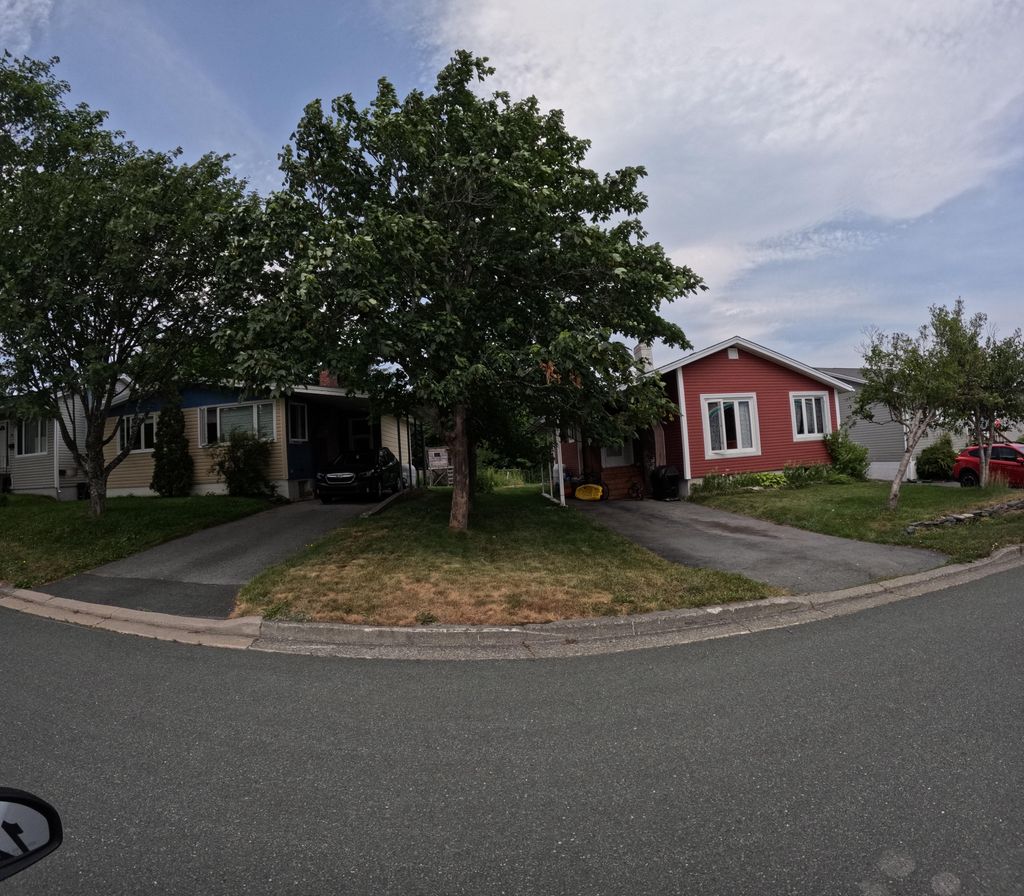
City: st_johns